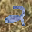
Label: 2